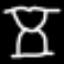
Label: hourglass